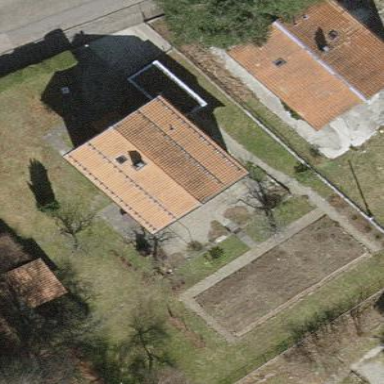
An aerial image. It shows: Residential garden.